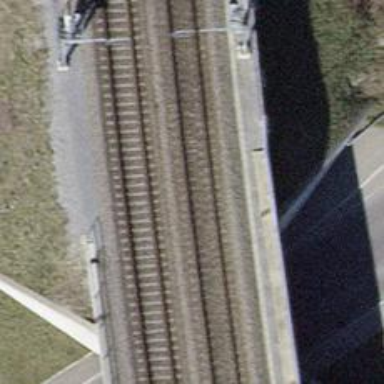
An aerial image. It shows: Railway bridge with electrified contact line. There is one track on the bridge.